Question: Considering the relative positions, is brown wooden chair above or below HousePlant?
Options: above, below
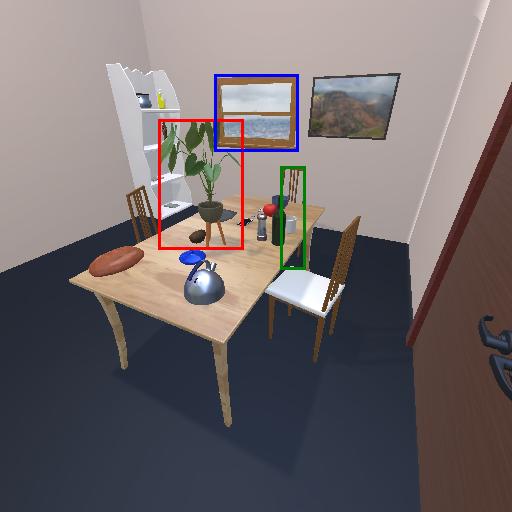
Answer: above